Interaction volume radius: 10 \u00c5
Interaction volume height: 20 \u00c5
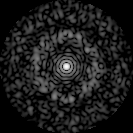
Disorder parameter: 0.8406